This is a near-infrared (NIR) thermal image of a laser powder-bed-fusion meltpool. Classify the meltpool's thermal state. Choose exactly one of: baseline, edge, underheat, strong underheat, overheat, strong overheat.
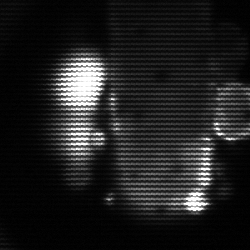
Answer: strong underheat